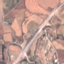
Land use / land cover class: Highway